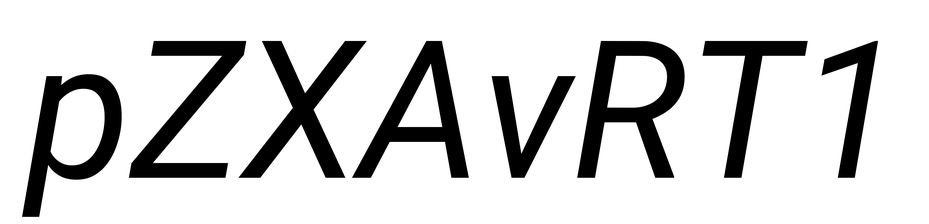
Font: Roboto-Italic_Italic